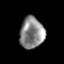
Tissue: prostate
Cell type: T cells
Senescence score: 0.3532
Nuclear area (px): 741
Mean DAPI intensity: 137.957